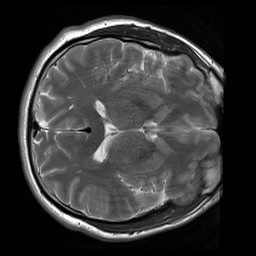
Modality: T2w
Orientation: axial
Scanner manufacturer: siemens
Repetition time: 3.9 s
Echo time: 0.076 s